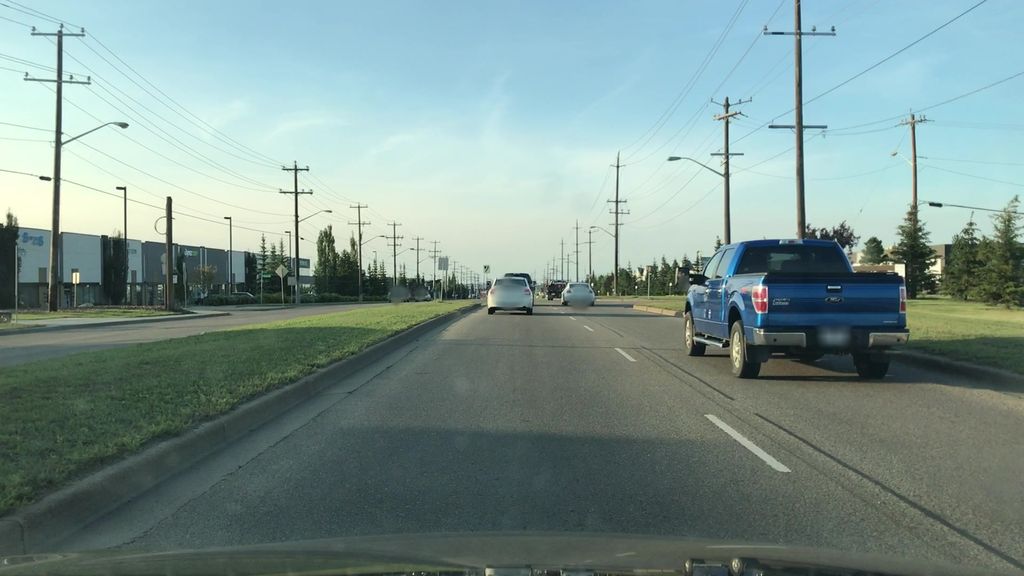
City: edmonton